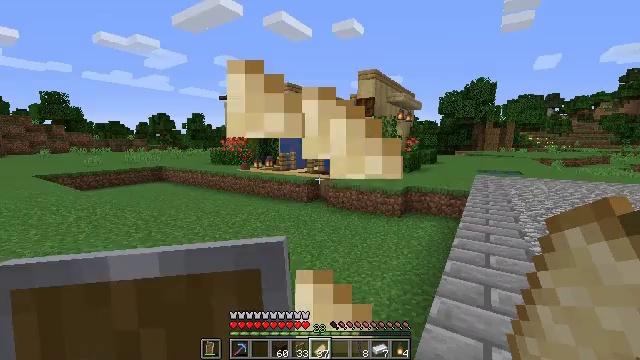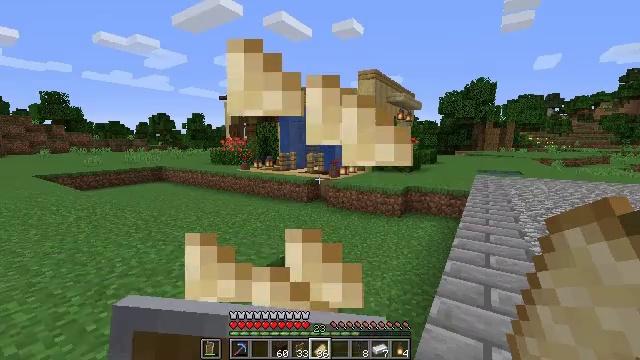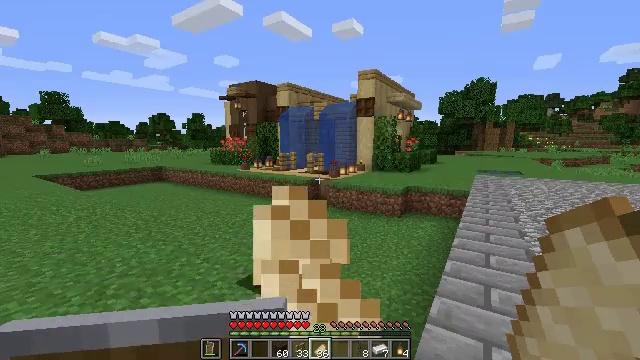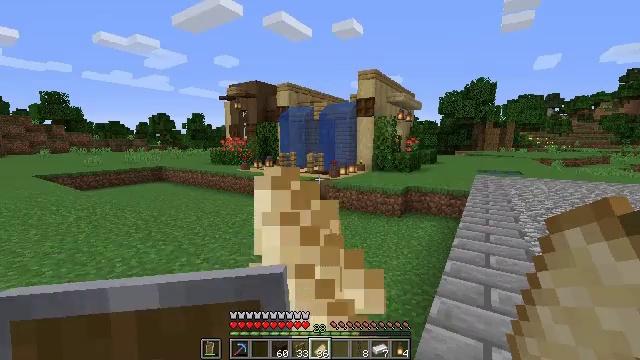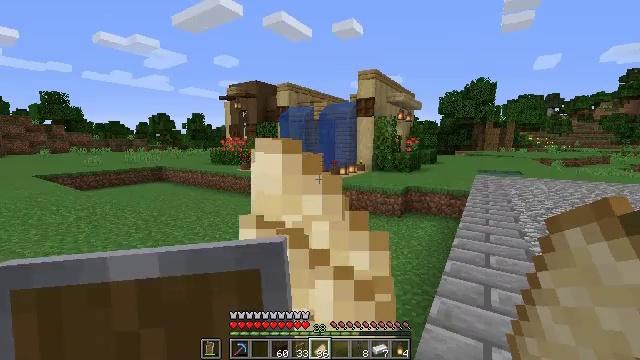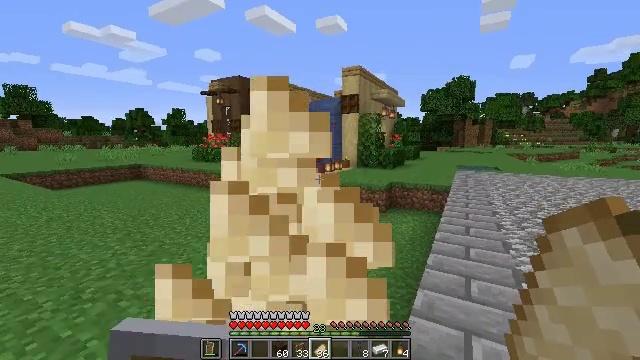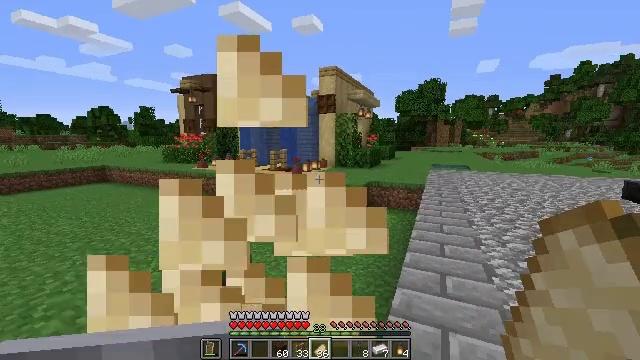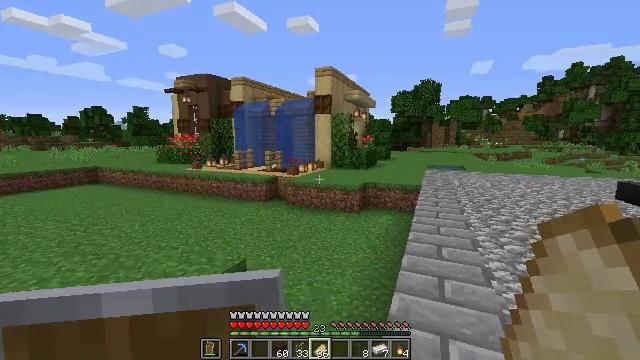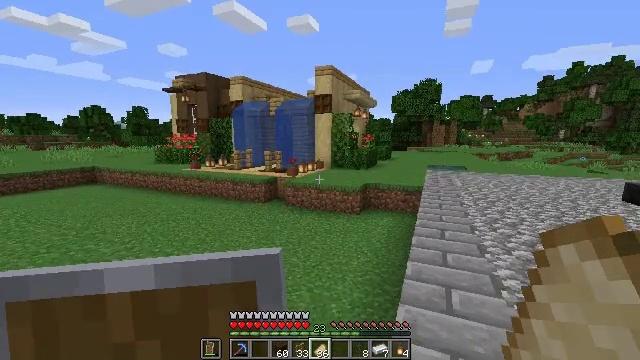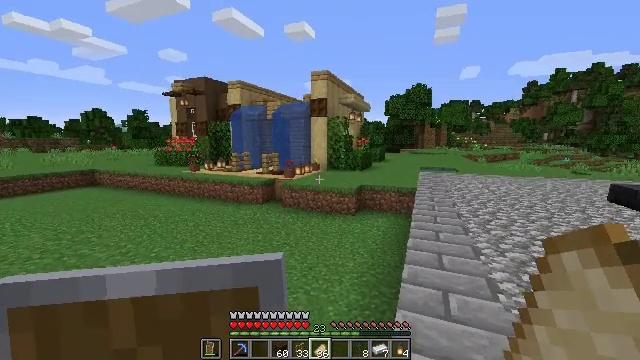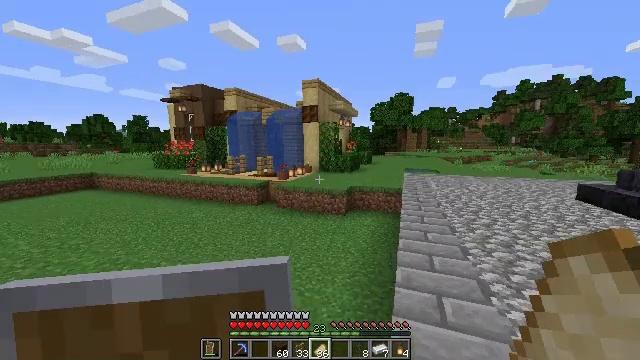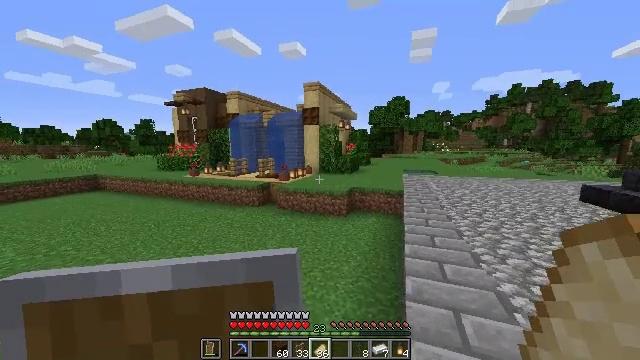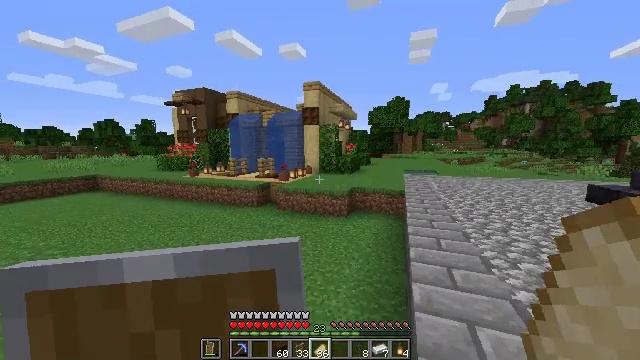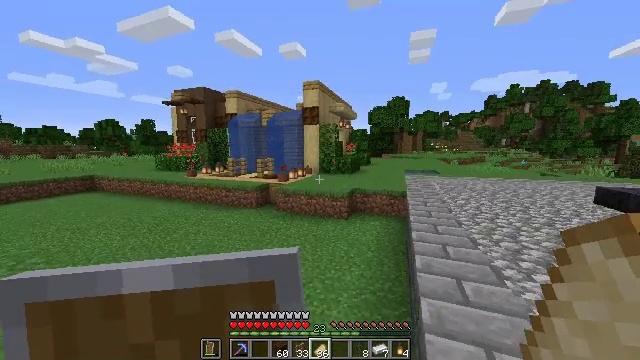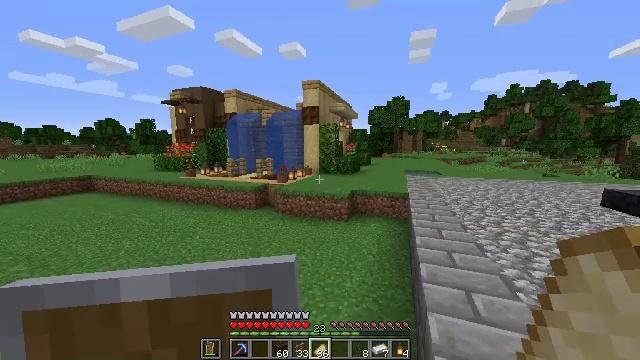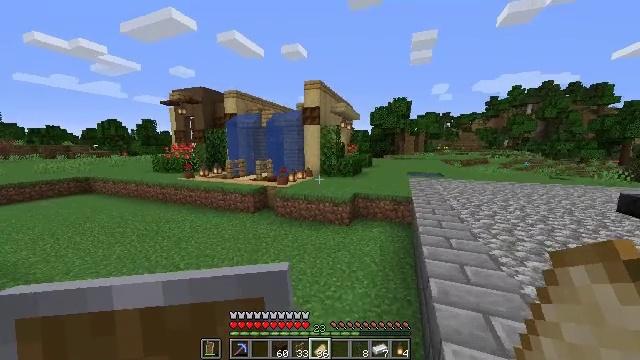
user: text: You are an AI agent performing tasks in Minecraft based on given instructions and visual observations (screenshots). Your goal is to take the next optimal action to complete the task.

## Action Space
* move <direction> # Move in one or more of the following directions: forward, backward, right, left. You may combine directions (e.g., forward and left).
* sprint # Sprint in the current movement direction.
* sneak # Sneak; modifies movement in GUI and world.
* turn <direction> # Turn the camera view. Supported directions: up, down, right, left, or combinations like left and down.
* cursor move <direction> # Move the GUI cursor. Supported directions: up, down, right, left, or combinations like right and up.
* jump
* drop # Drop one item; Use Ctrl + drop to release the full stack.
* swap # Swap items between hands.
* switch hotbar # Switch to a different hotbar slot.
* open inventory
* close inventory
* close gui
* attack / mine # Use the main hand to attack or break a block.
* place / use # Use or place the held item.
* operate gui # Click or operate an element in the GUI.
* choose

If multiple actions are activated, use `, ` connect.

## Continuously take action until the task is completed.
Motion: motion action
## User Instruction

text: Use two oak planks in the crafting table to make an oak pressure plate.
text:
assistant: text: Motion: use / place
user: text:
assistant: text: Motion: use / place
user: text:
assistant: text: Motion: use / place
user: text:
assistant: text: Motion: use / place
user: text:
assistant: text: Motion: move forward, turn right, use / place
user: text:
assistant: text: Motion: move forward, turn right
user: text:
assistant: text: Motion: no_op
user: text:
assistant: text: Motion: move forward
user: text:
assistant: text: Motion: move forward
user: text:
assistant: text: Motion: move forward, turn right
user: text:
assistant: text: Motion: move forward
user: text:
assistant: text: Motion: move forward
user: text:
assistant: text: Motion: move forward
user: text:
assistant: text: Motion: move forward
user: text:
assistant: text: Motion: move forward
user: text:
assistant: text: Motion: move forward, jump
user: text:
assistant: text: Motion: move forward, jump
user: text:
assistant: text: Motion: move forward, jump
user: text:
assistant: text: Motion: move forward, jump
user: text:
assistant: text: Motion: move forward, jump
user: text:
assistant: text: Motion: move forward, jump
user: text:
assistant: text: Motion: move forward, jump
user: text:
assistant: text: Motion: move forward, jump
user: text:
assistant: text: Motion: move forward, jump
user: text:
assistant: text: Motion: move forward
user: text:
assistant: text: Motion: move forward
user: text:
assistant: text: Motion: move forward
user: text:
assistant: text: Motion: move forward
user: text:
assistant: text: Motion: move forward
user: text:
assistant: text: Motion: move forward